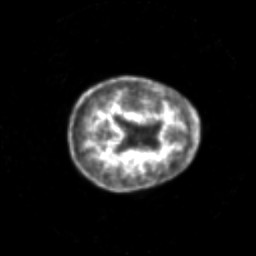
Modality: PET
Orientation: axial
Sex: female
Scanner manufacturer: siemens